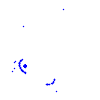
Particle: proton